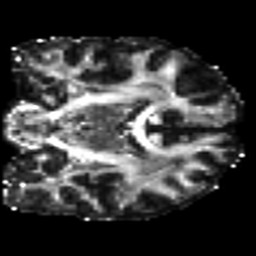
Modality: FA
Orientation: coronal
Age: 25
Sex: male
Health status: ill
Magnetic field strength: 3 T
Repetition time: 9 s
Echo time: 0.093 s